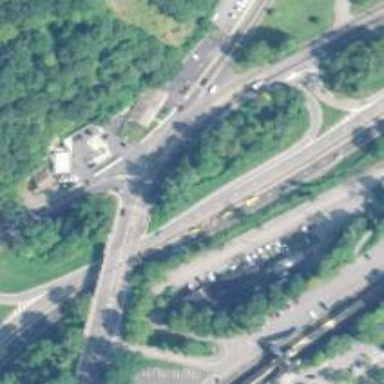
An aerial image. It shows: Trunk link highway.